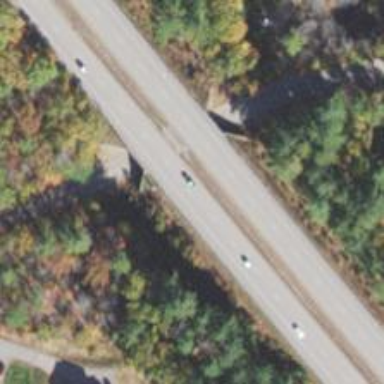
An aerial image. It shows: Asphalt bridge over motorway.